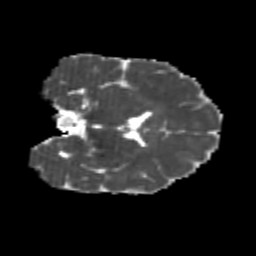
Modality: MD
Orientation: coronal
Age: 20
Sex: male
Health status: healthy
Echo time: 0.074 s